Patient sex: F
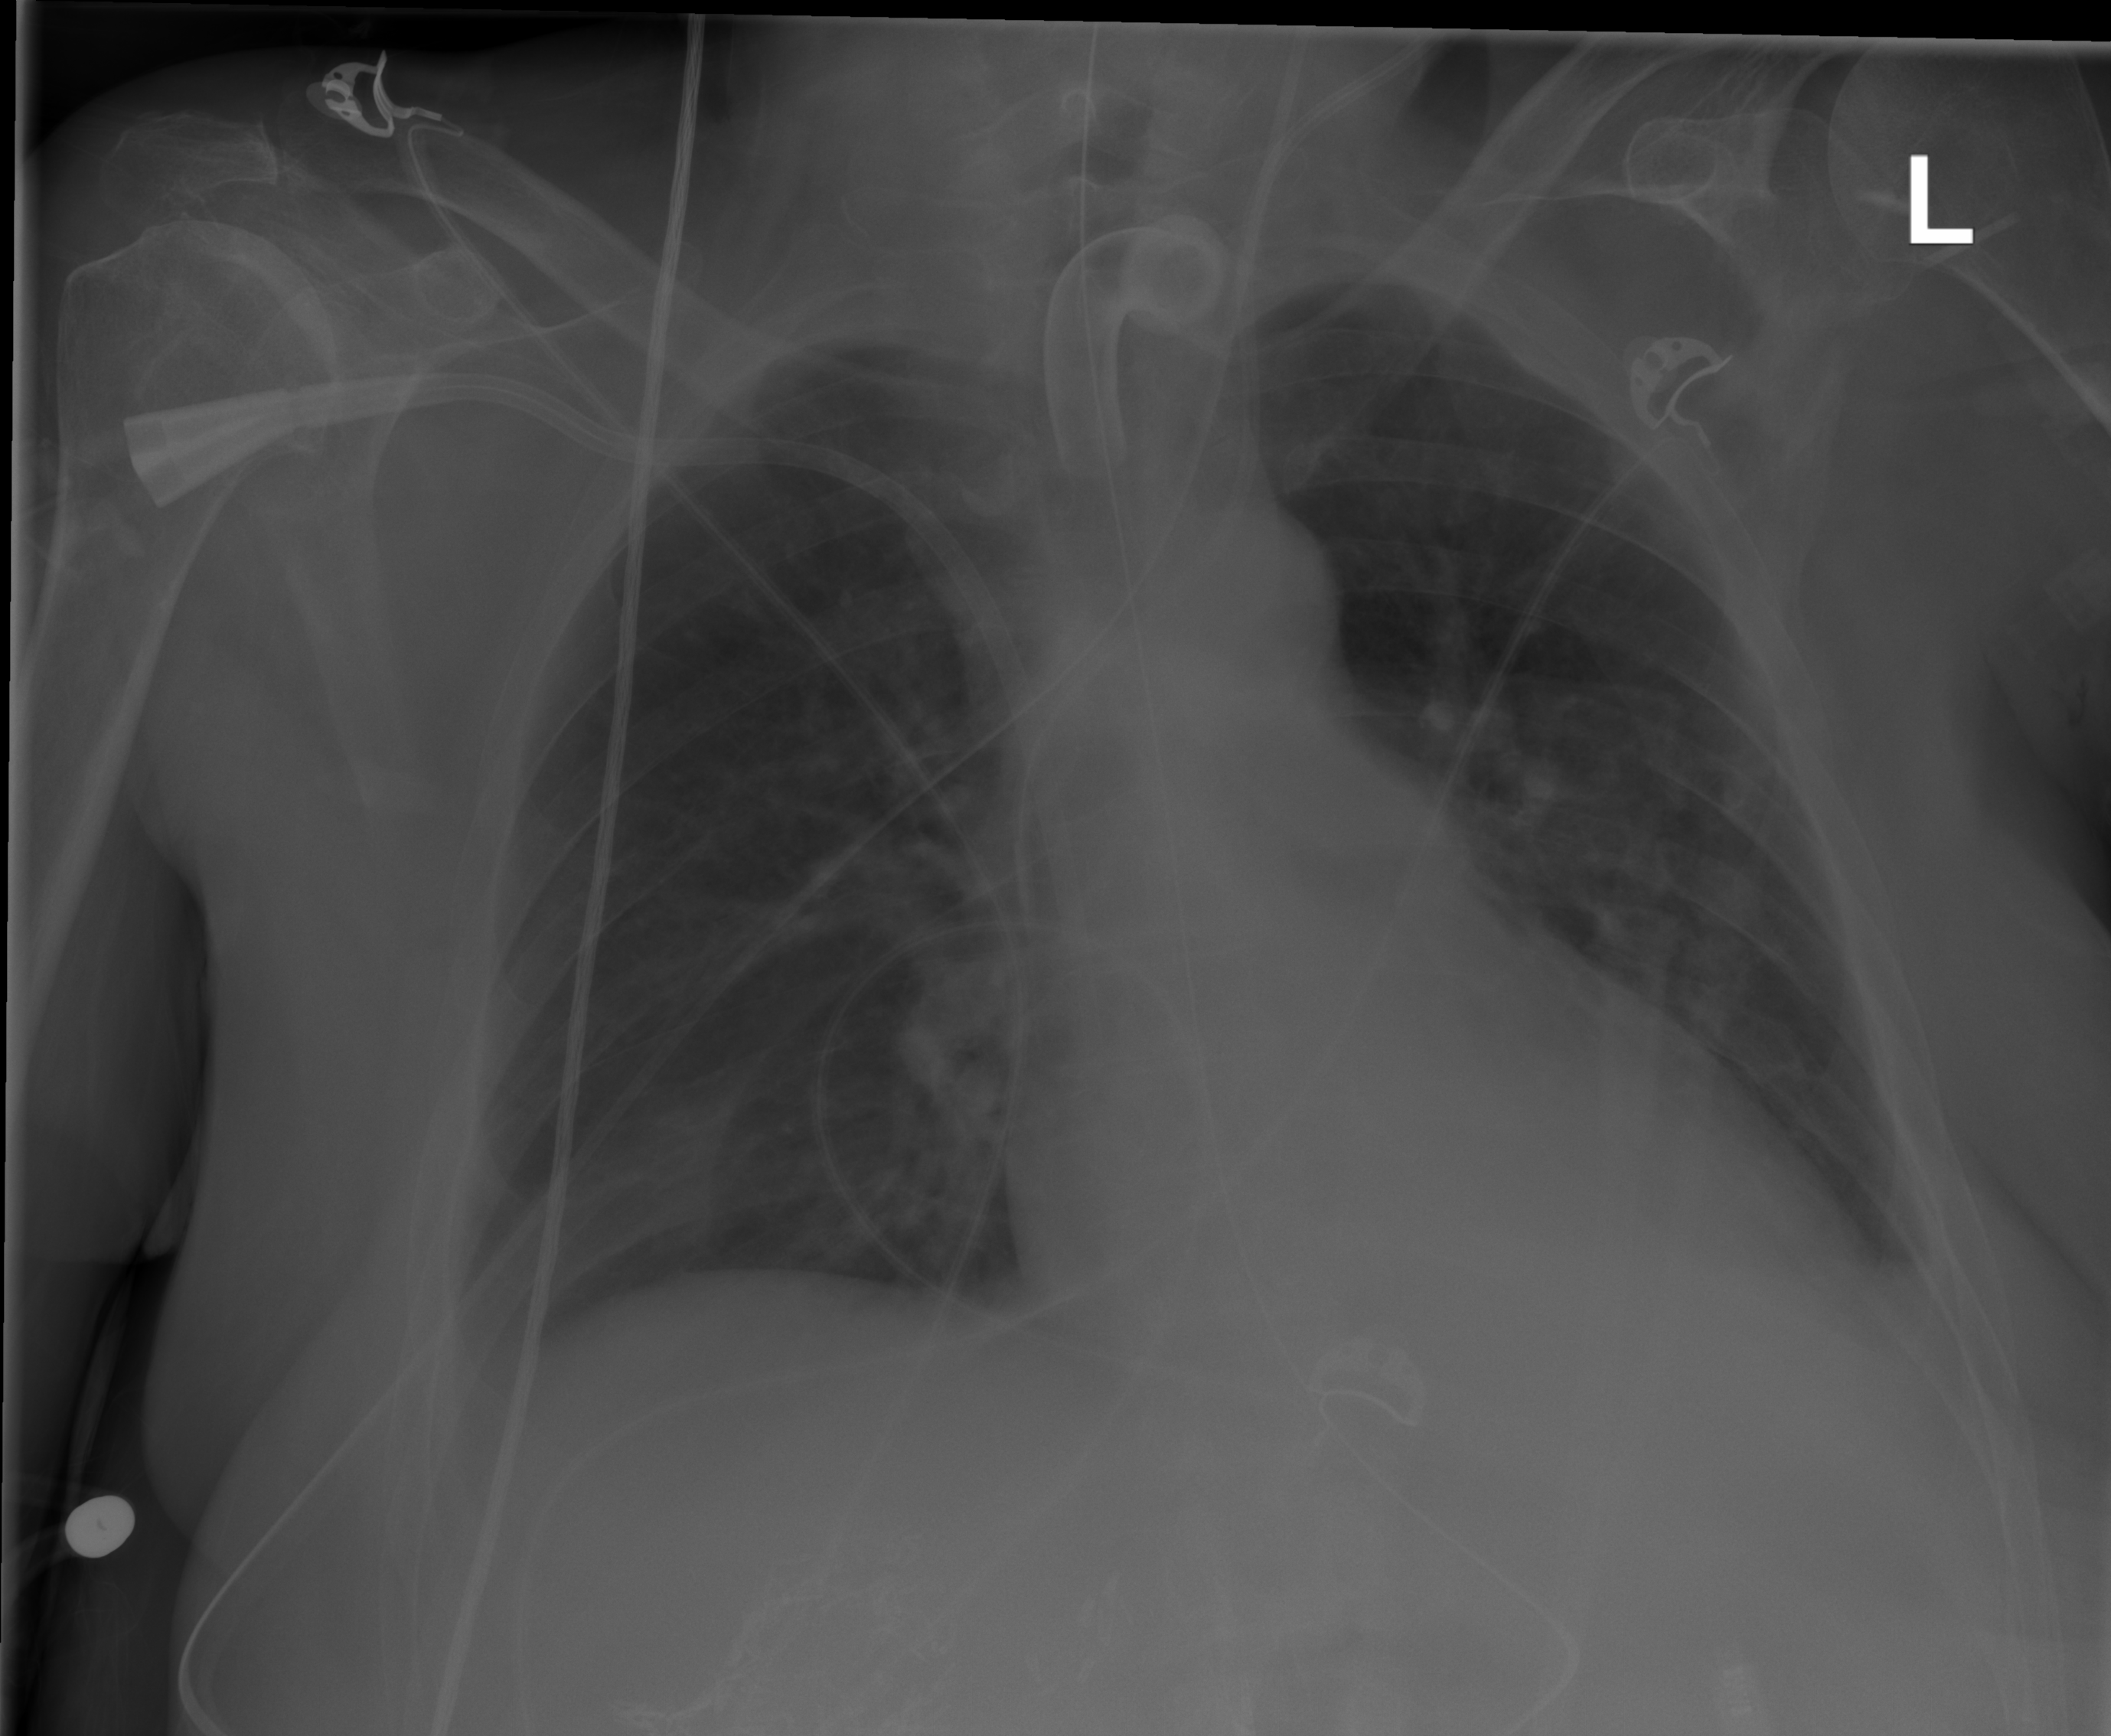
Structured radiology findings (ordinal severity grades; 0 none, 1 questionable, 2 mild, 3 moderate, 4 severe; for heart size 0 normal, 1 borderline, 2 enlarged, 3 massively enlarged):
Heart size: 1
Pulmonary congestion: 1
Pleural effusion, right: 1
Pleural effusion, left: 2
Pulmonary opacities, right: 0
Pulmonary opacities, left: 0
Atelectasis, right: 2
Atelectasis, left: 2